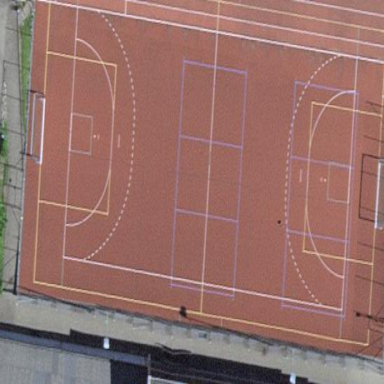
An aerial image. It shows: Multi-sport pitch on leisure land.